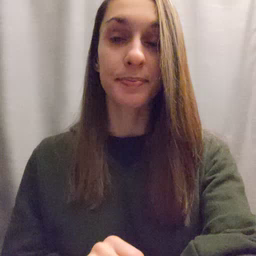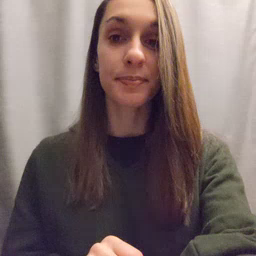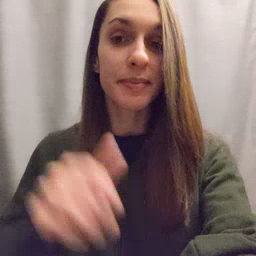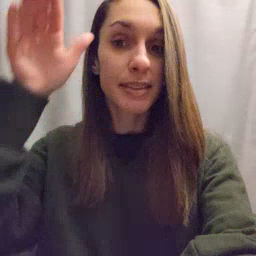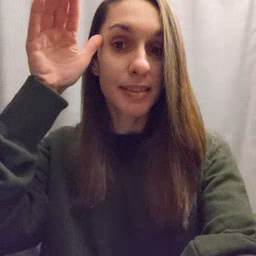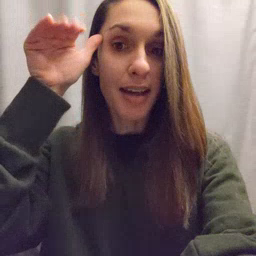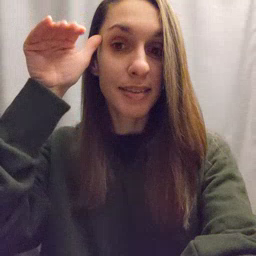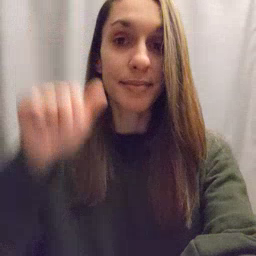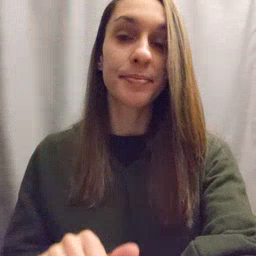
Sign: donkey